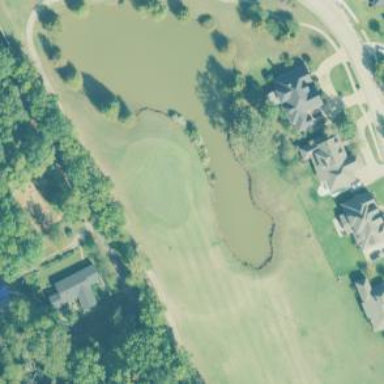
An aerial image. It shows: Water hazard on golf course. The hazard is natural water feature.